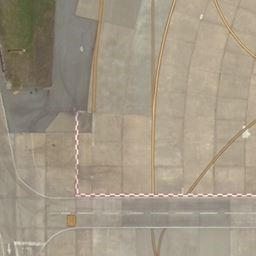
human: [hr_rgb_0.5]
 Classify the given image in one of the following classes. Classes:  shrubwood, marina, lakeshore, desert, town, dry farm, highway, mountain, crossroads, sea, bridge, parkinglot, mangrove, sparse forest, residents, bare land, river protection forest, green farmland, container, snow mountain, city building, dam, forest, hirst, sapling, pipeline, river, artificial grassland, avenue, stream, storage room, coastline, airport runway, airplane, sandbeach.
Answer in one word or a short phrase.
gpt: airport runway